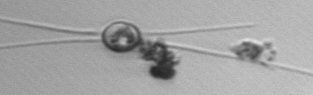
Label: Chaetoceros_danicus